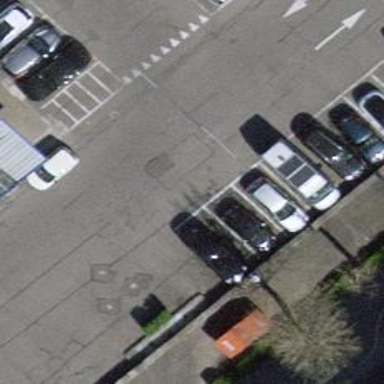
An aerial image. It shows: Car-sharing service available at this location.